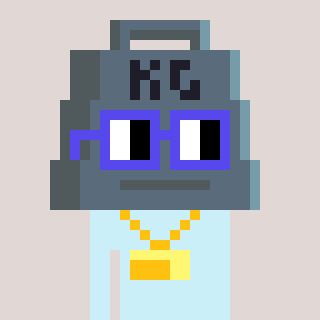
a pixel art character with square blue glasses, a weight-shaped head and a cold-colored body on a warm background